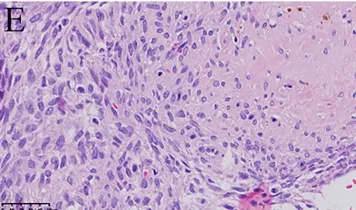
Morphology. (E) Interstitial hyaline degeneration.
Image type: pathology (h&e)